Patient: sex M, age 64
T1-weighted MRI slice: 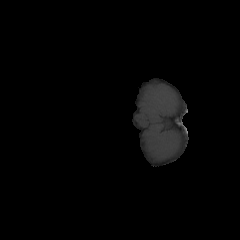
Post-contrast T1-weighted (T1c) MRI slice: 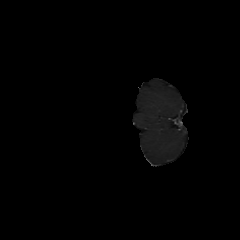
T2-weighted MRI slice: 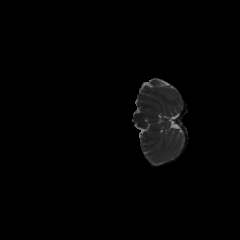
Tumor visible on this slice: no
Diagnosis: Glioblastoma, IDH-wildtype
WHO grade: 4